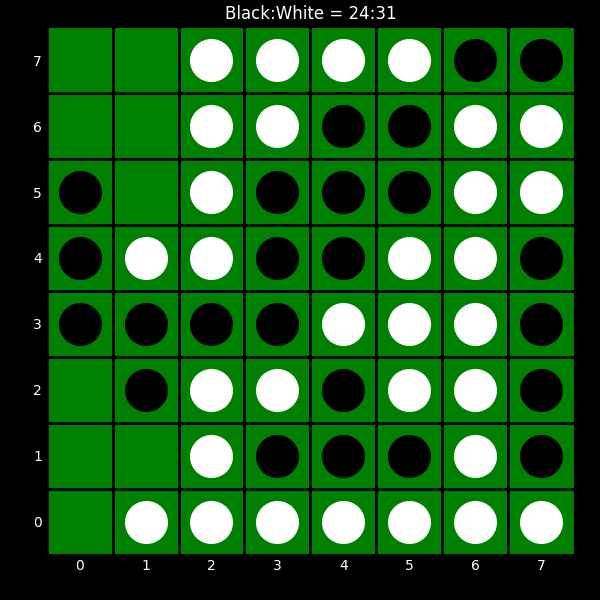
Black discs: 24
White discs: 31